Question: Hey guys I'm writing a program for homework to display the path of a ball in a Galton box

My program so far picks how many balls you want to drop, and the amount of slots at the bottom of the box, and the shows you the random path the ball takes.
The issue I ran into is that if the amount of balls are greater than or equal to the amount of slots in the box the program doesn't run fully and I get this error
'''
Enter the amount of balls to drop:
8
Enter the amount of slots:
8
LRLLRRR
RLRLLLR
RLRLLLL
RLLLLRR
RLRRRLL
RRLRRRR
LLLRRRR
Exception in thread "main" java.lang.ArrayIndexOutOfBoundsException: 7
at Set_8_P6_21.main(Set_8_P6_21.java:35)
'''
So I was wondering if anyone could explain why this is happening...thanks!
'''
import java.util.Scanner;
public class Set_8_P6_21 {
public static void main(String[] args) {
int balls, slots;
System.out.println("Enter the amount of balls to drop: ");
Scanner input = new Scanner(System.in);
balls = input.nextInt();
System.out.println("Enter the amount of slots: ");
slots = input.nextInt();
char[] arrayslot = new char[slots-1];
for (int i = 0; i < balls; i++) {
System.out.println();
for (int j = 0; j < slots-1; j++) {
double k = Math.random();
if (k < 0.5)
arrayslot[i] = 'L';
else if (k >= 0.5)
arrayslot[i] = 'R';
System.out.print(arrayslot[i]);
}
}
}
}
'''
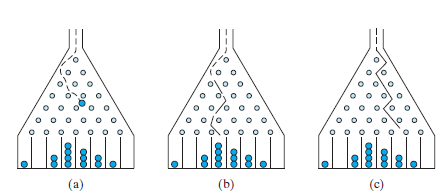
Answer: 'i' goes as high as the number of balls. 'arrayslots' is as big as the number of slots. But you make reference to arrayslots[i], so if the number of balls exceeds the number of slots you will get this error.
You should probably be referencing arrayslots[j] instead.